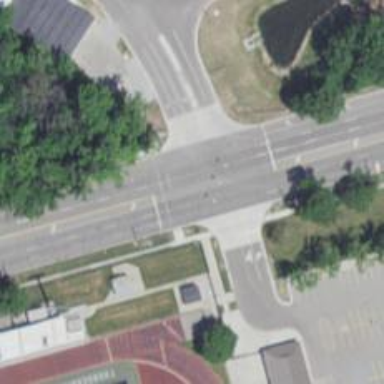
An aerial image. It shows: Crossing road.